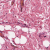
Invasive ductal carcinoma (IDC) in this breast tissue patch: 0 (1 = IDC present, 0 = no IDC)